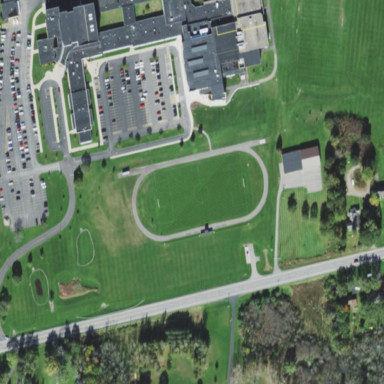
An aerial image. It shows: Athletic track located in leisure land area.